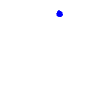
Particle: electron